Question: I've seen a couple of these questions but none that specifically seemed to work with my situation. I have a tabbed navigation that could flex in size based on the amount of tabs added to the navigation. I then have a second area with the phone number area that I would like to have fill the remaining area, stretching from the right to fill space to the left.
I don't know the width of either object. The closest solution I had to this was to float the nav left, which then had the blue area expand behind the nav, which wasn't what I was looking for as I wanted to still be able to see the background between the tab gaps. I tried tables, but couldn't get it to work. Either it would give the blue area only it's width and then give the nav the rest without filling the space in the middle, or in another configuration it would collapse the size of the containing table to the width of the 2 elements combined and not fill the full 960px width.

Ideally I would love to find a CSS solution, but I'm not averse to JS or jQuery.
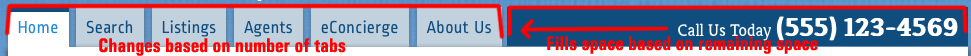
Answer: Assuming your navigation tabs are floated, adding 'overflow: hidden;' to the dark blue 'div' (the one you want to take up remaining width) should be sufficient.
Little demo: <URL>.